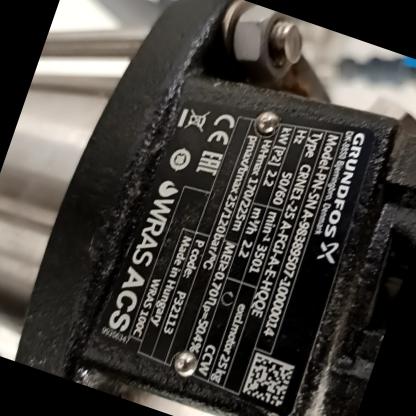
Klasa: tabliczka-znamionowa